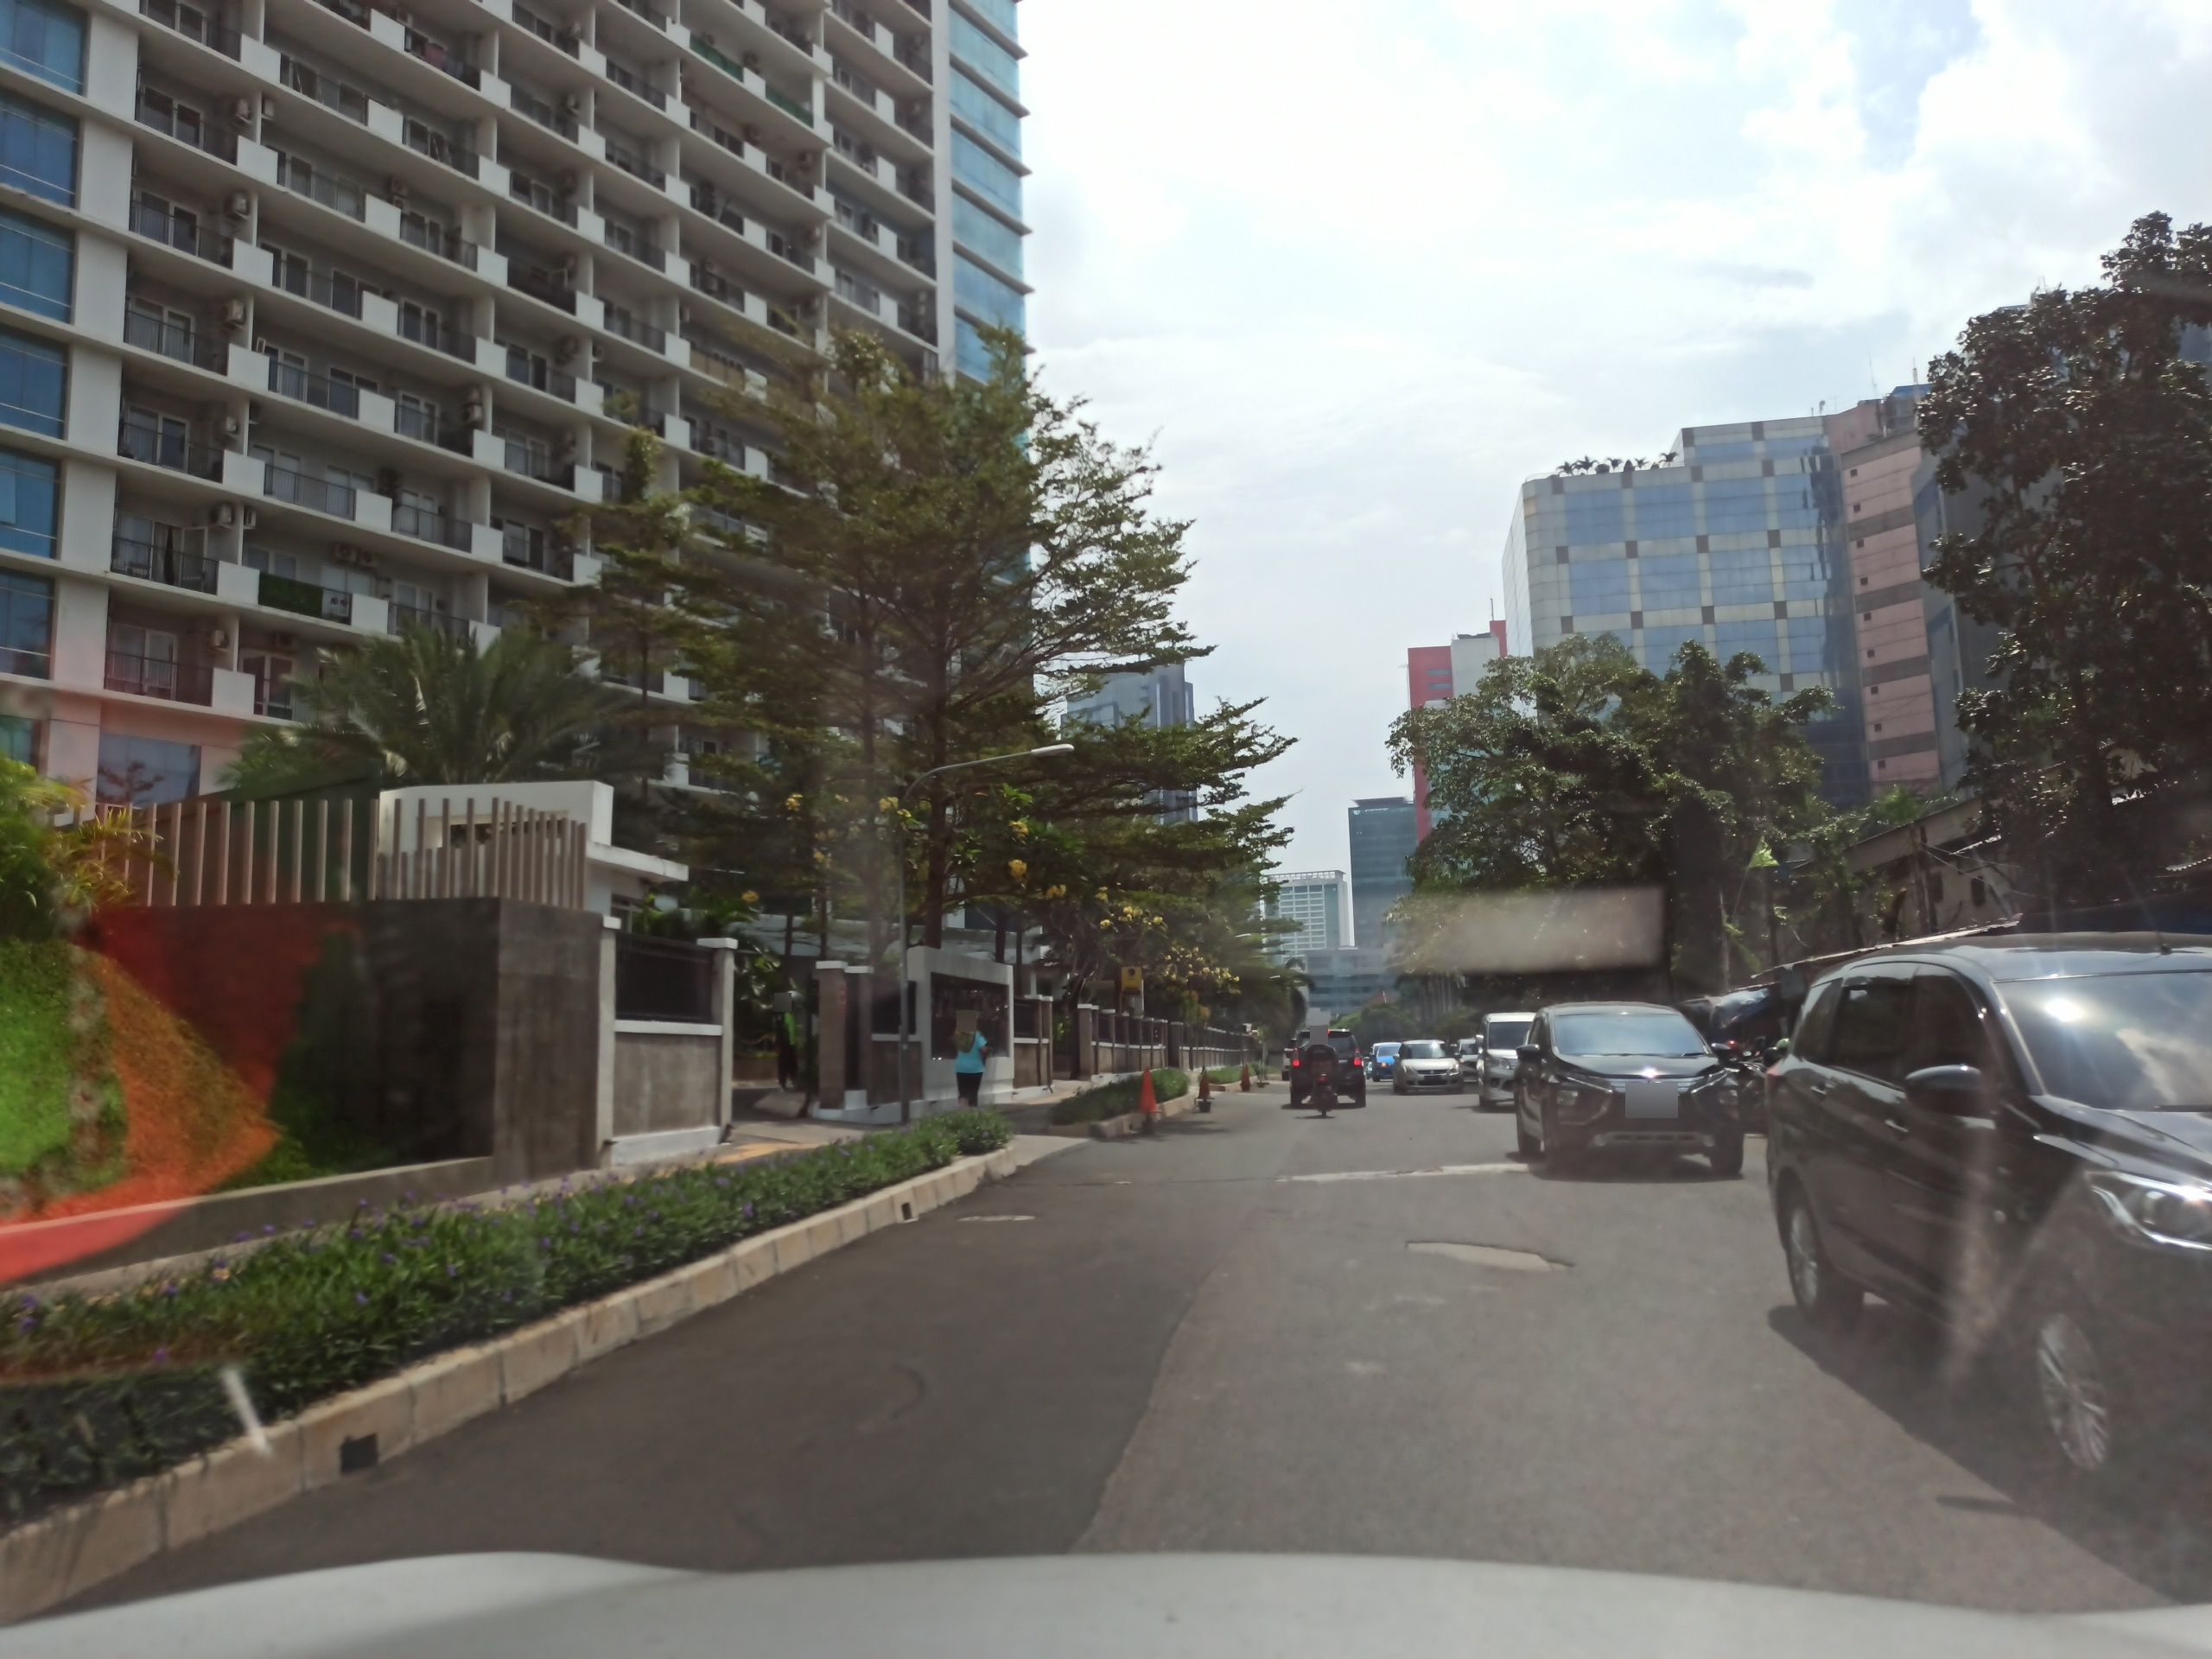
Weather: cloudy
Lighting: day
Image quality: good
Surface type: driving surface
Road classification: tertiary
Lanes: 2
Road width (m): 8
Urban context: urban centre
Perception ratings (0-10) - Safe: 4.47, Lively: 6.71, Beautiful: 2.89, Boring: 2.69, Depressing: 1.78, Wealthy: 7.68